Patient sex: F
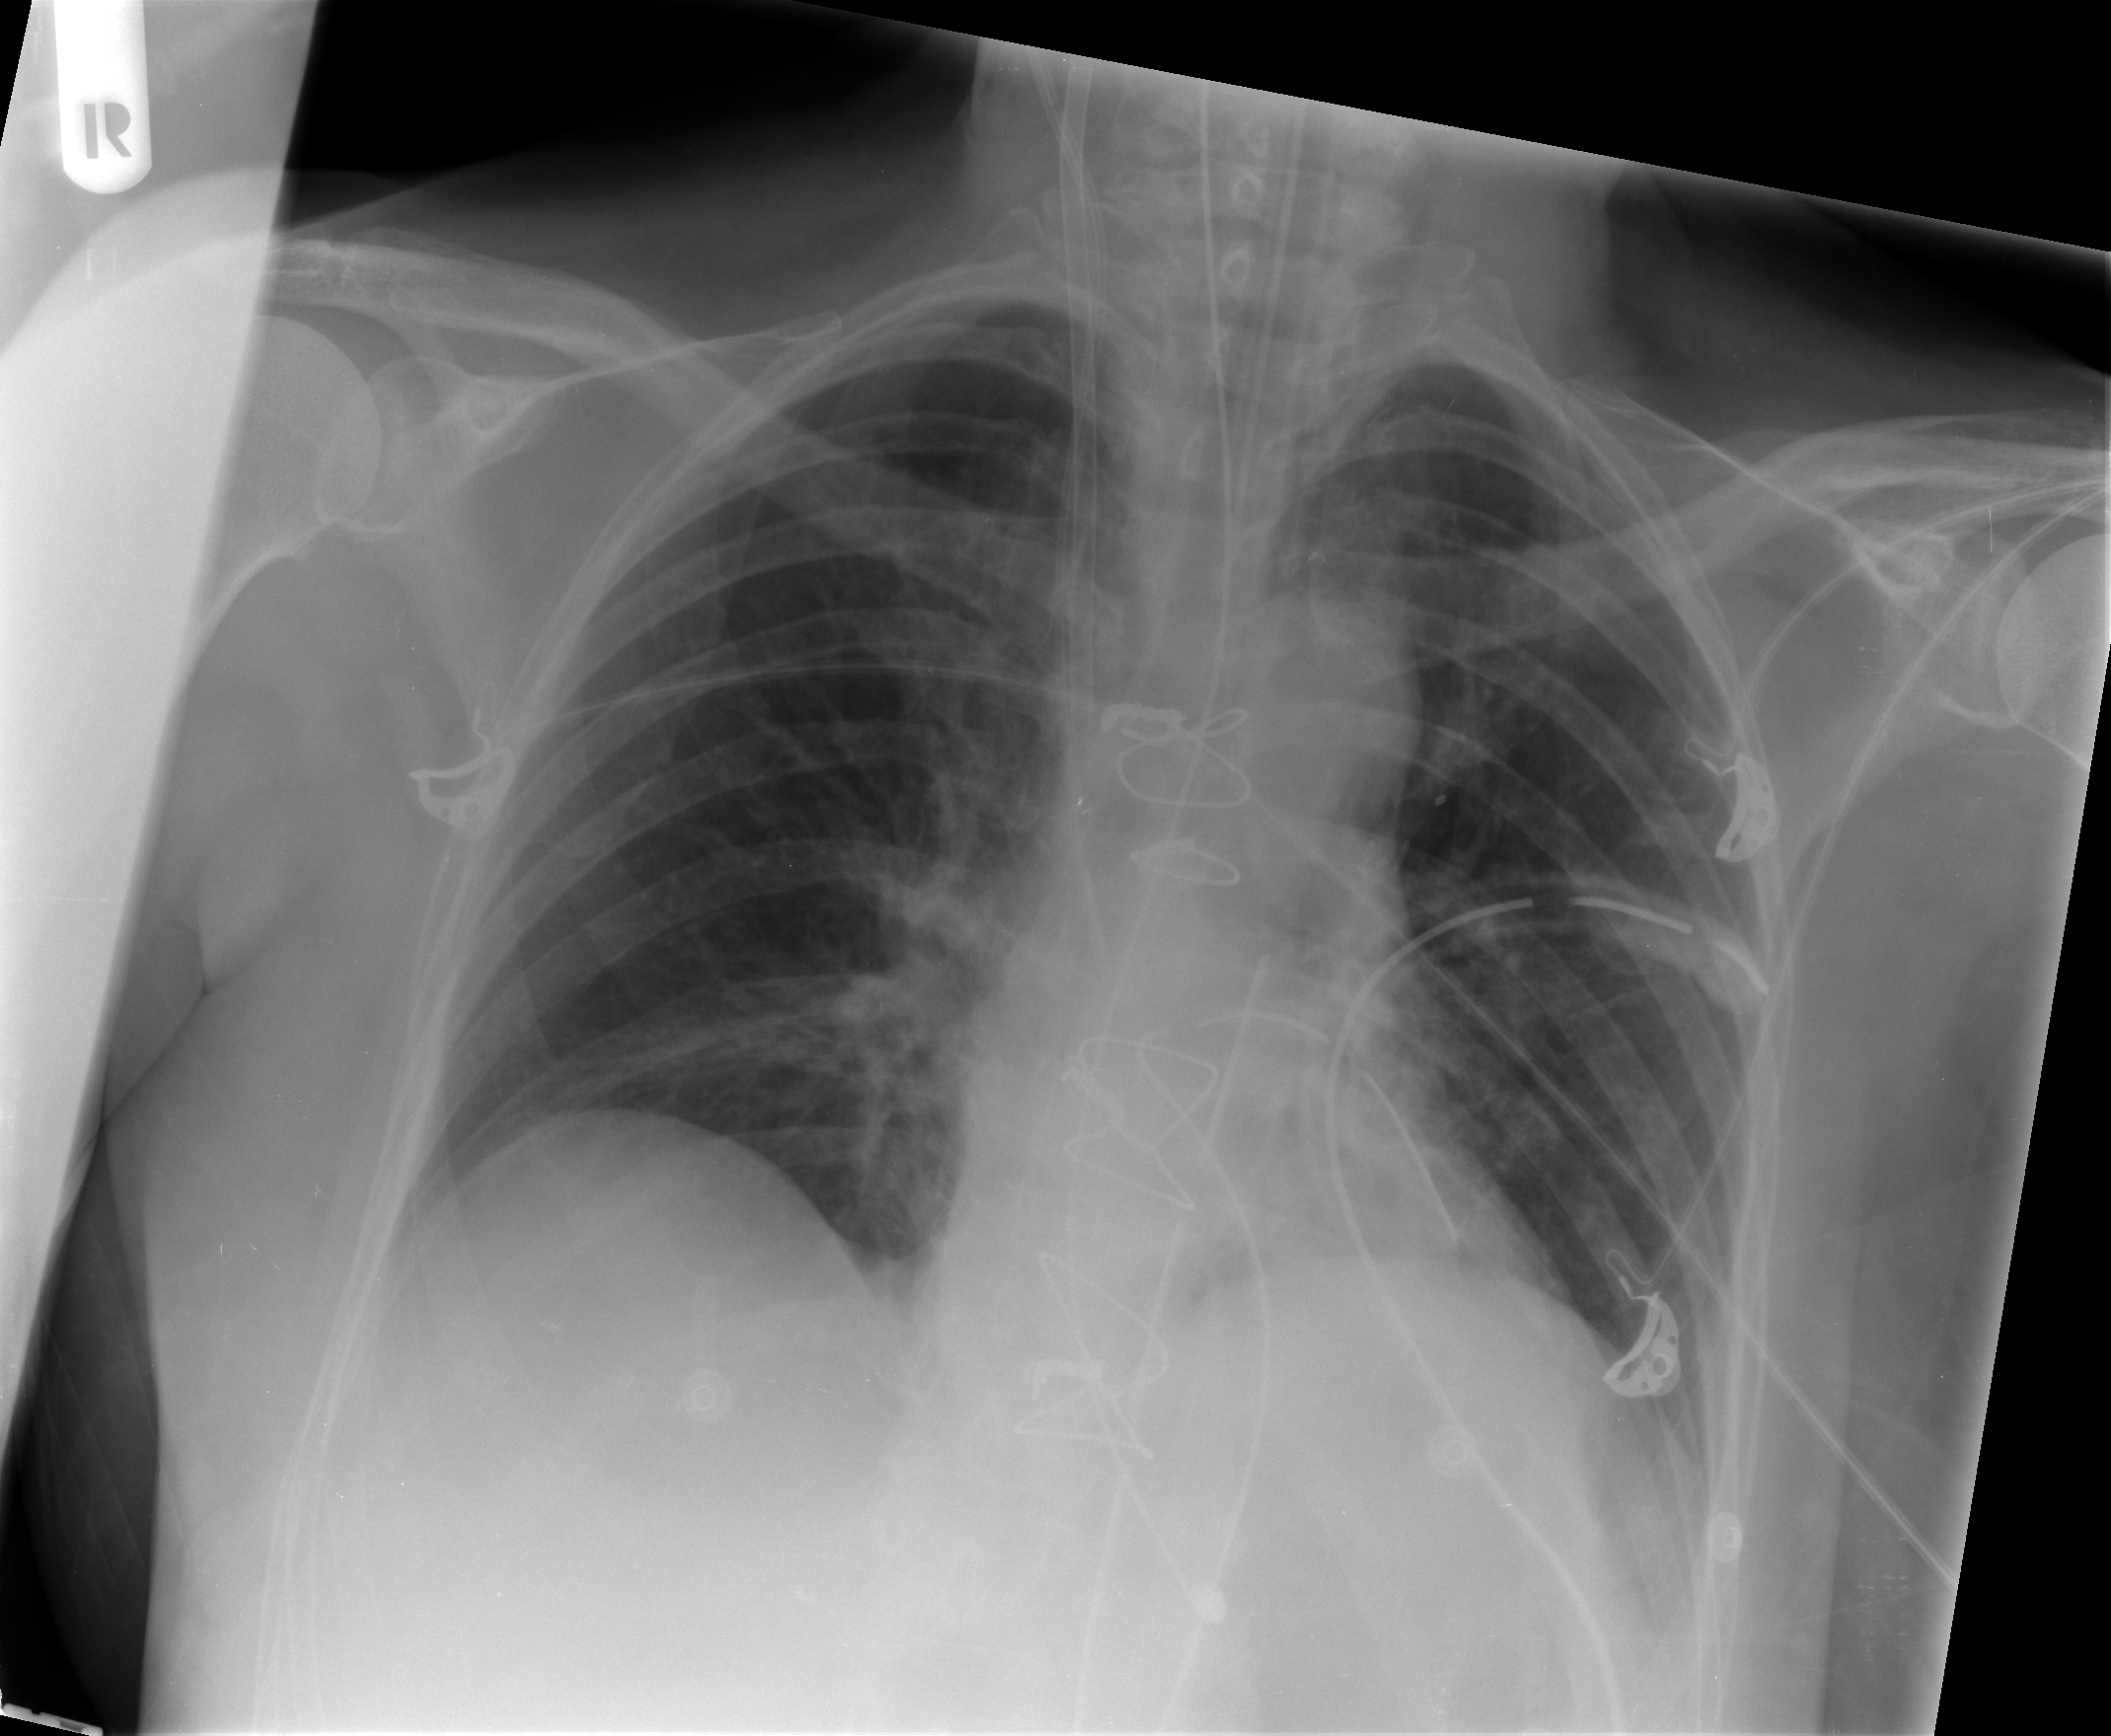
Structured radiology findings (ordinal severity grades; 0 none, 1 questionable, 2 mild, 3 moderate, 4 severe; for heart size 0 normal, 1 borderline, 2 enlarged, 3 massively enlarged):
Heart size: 0
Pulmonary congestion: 0
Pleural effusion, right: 0
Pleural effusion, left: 0
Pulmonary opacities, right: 0
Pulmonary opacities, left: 0
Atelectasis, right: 2
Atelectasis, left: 2